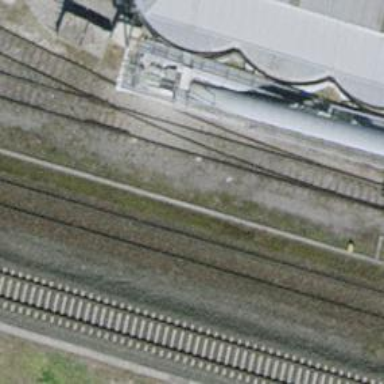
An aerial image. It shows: Railway switch.